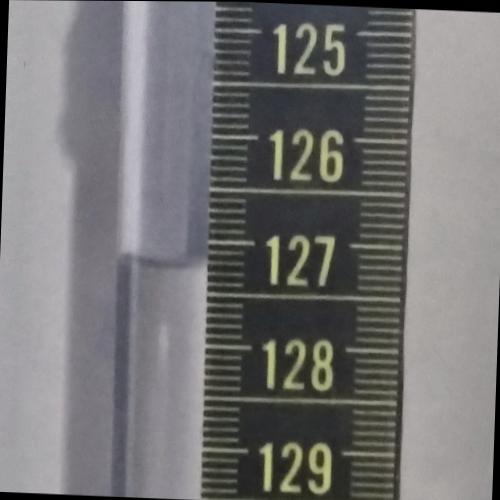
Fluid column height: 127.3 cm